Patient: sex F, age 56
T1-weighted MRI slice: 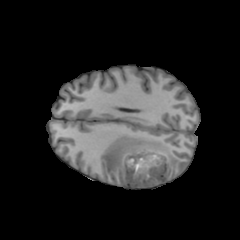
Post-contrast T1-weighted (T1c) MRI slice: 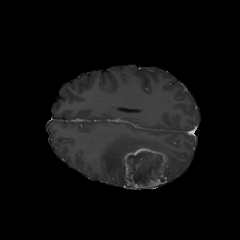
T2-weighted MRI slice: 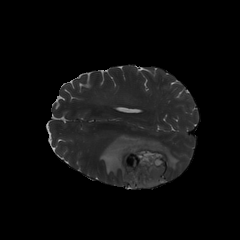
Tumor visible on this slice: yes
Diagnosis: Glioblastoma, IDH-wildtype
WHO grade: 4